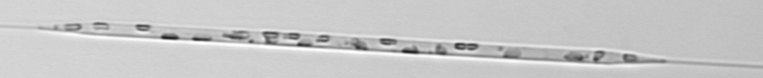
Label: Rhizosolenia